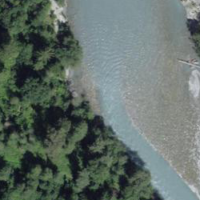
EUNIS habitat code: 15
Species observed at this site:
Petasites hybridus
Carduus personata
Stellaria nemorum
Mercurialis perennis